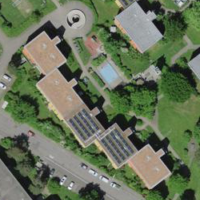
EUNIS habitat code: 55
Species observed at this site:
Passer domesticus
Mercurialis perennis
Turdus merula
Passer montanus
Acer campestre